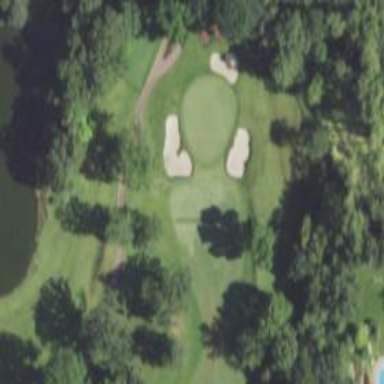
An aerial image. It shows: View of golf hole.